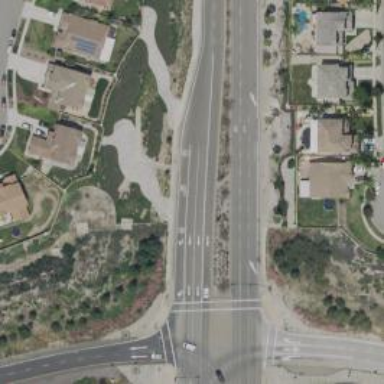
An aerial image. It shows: Secondary road.